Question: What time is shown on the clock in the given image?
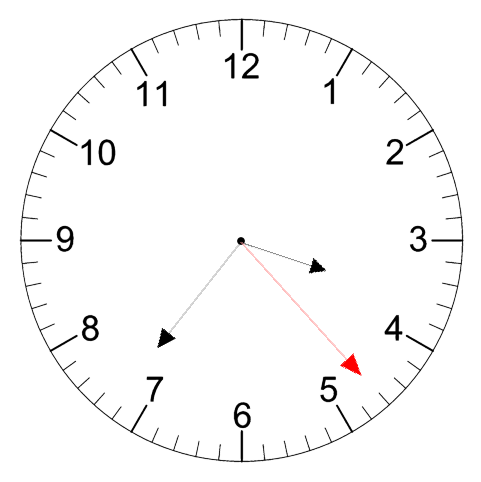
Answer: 03:36:23